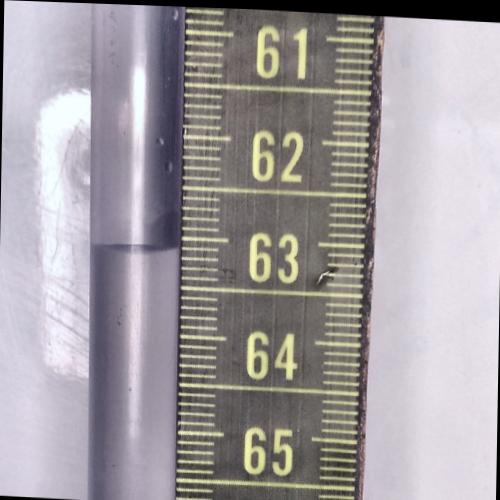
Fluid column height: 63.1 cm